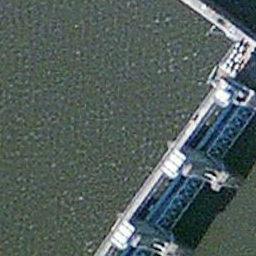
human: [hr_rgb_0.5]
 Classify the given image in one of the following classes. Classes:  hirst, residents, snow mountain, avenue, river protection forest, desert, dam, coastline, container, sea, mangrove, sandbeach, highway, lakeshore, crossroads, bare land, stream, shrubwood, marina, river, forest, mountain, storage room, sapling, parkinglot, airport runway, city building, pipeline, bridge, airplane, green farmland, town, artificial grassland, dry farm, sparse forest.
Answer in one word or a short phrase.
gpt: dam